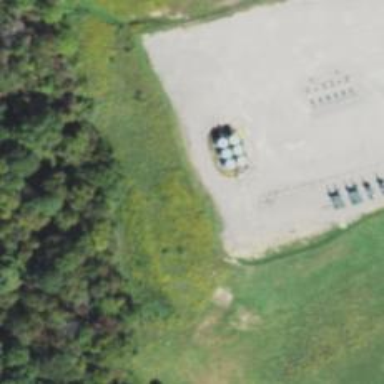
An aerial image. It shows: Storage tank with man-made structure.